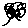
Label: tree